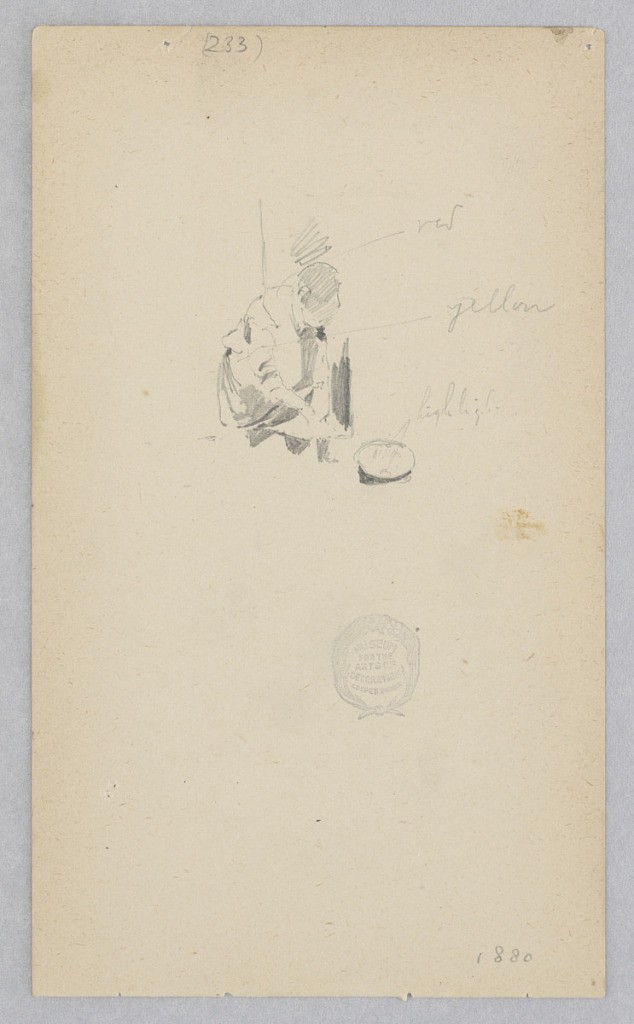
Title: Woman
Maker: Robert Frederick Blum, American, 1857–1903
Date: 1880
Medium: Graphite on wove paper
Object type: Drawing
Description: Sketch of a female figure washing her hands in a basin.